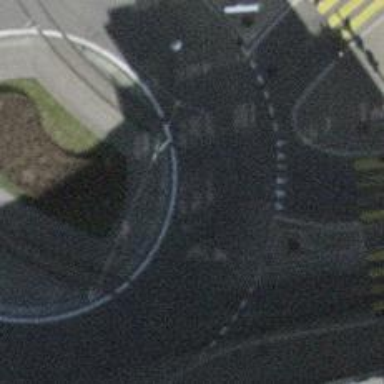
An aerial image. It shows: Secondary road with asphalt surface leading to roundabout.